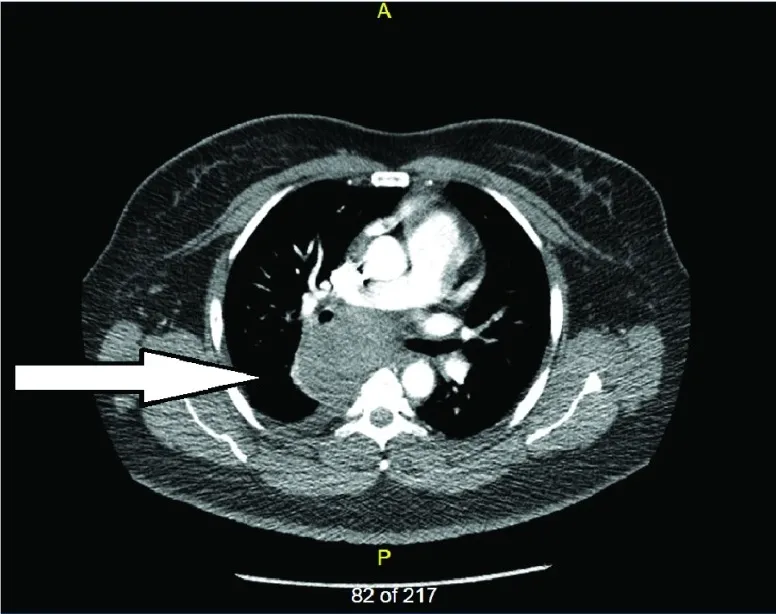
CT Chest with contrast showing right posterior mediastinal cyst measuring 9.64 X 7.7 cm (April 2017).
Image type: radiology (ct)